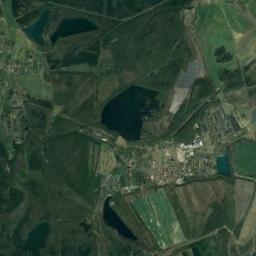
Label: lake